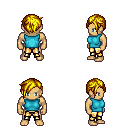
a pixel art fantasy rpg character, male body template, human, tanned skin, teal sleeveless shirt, gold greaves, blonde pixie cut hairstyle, four views (front, back, left, right), 2x2 character sprite sheet, small pixel art, hard edges, no anti-aliasing